Question: I'm trying to determine the current time zone for a Windows system. The following code snippet is (loosely) based on the answer by @MattJohnson on this thread: <URL>
'''
using (RegistryKey registryKey = Registry.LocalMachine.OpenSubKey(
@"SYSTEM\CurrentControlSet\Control\TimeZoneInformation"))
{
if (registryKey != null)
{
string windowsTimeZoneId = registryKey.GetValue("TimeZoneKeyName") as string;
if (string.IsNullOrEmpty(windowsTimeZoneId))
windowsTimeZoneId = registryKey.GetValue("StandardName") as string;
if (!string.IsNullOrEmpty(windowsTimeZoneId))
{
int i = windowsTimeZoneId.IndexOf('');
if (i != -1)
windowsTimeZoneId = windowsTimeZoneId.Remove(i);
return ConvertFromWindowsId(windowsTimeZoneId);
}
}
}
'''
If I place a breakpoint on the first line "if (string.IsNullOrEmpty(windowsTimeZoneId))", then this is what I see in Visual Studio debugger:

What is going on here? RegistryKey.GetValue() is returning a boxed string, but why does it not detect the two hex 00 bytes and terminate the string there?
So far I've tested this on two of my PCs. This is from one that runs Windows 7 64-bit. The other one, running Windows 7 32-bit, is the same except that it says that the length of the returned string is 128 characters instead of 127.
When looking at the registry entry with regedit.exe it looks fine, showing only "Romance Standard Time".
A bit of Googling turned up this question <URL> Otherwise I can't find anything.
The program is being built with Visual Studio 2012, and targeting .Net 2.0.
As you can see, I've added code to take this "corrupt" result into account, but still I'd appreciate it if someone could explain to me what is going on here, and maybe even how to avoid the whole problem.
EDIT:
> The program is being built with Visual Studio 2012, and targeting .Net 2.0.
Hmm, the plot thickens. That statement was not totally correct. The stump of code shown above is in a library assembly that is built to target .Net 2.0, but it was being called from a program that targeted .Net 4.0. Now I've tried calling it from a program that targets .Net 2.0, and there is no problem, RegistryKey.GetValue() simply returns "Romance Standard Time". So it appears that it does have something to do with .Net Framework 4.0, as implied by the posting on MSDN.
EDIT 2 - beginning to think that this is "normal"
This is a bit off-topic for SO, but I'd appreciate it if someone would take a look at my related posting over at Superuser.com, since I'm not getting instant gratification there, and I'd like to get this resolved so I know whether I should still be panicking or not. Thanks.
<URL>
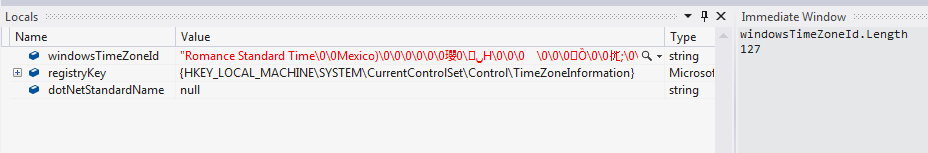
Answer: When a string or multi-string value is set in the registry, Windows does not check the semantics; it simply stores whatever binary content is provided, with the length specified by the programmer. This means that a string can be prematurely null-terminated, or conversely, not null-terminated at all. (This does have security implications, by the way: while I don't think premature null termination is likely to pose a risk, native code that fails to handle the case where the string is not null-terminated might.)
According to Hans (in his deleted answer) versions of .NET prior to 4.x would ignore the extra data if the string is prematurely null-terminated, whereas 4.x includes it. So that's why you only noticed the problem once you started using 4.x.
As for why this particular value is prematurely null-terminated, that appears to be carelessness on Microsoft's part. If you remove the extra data, and then change the timezone, the extra data reappears. So it appears to be Windows itself that is doing this. The data looks random to me, so I don't believe it is intentional. In fact, this may technically constitute a data exposure vulnerability, though there is probably no practical impact.
I suggest you search for a null and truncate the string if necessary. There might be situations in which there isn't one, e.g., if the entry has been modified by third-party code, or if MS eventually issues an update and fixes the problem, or, of course, if you're running in .NET 2.x. So you'll need to handle both cases.
(If I have time, when I go back to work next week I'll install a clean copy of Windows on a virtual machine and confirm that the issue exists with absolutely no third-party software present. If so, I'll consider reporting it - I doubt MS will issue a patch, but it might get fixed in a future version of Windows.)